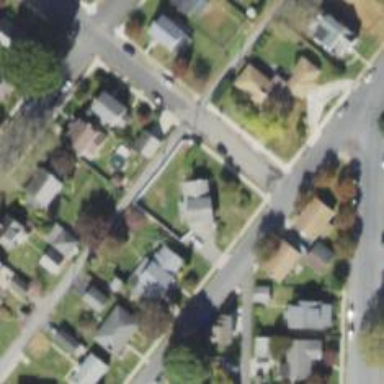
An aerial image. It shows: Alley classified as service road.